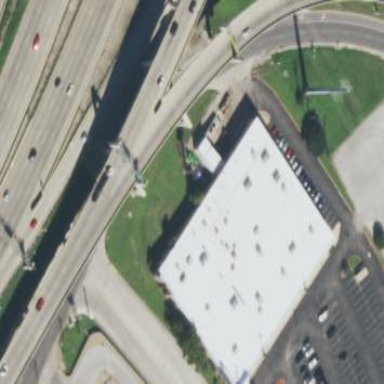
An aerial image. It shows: Restaurant located inside building with adjacent amusement arcade area.